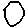
Label: hexagon